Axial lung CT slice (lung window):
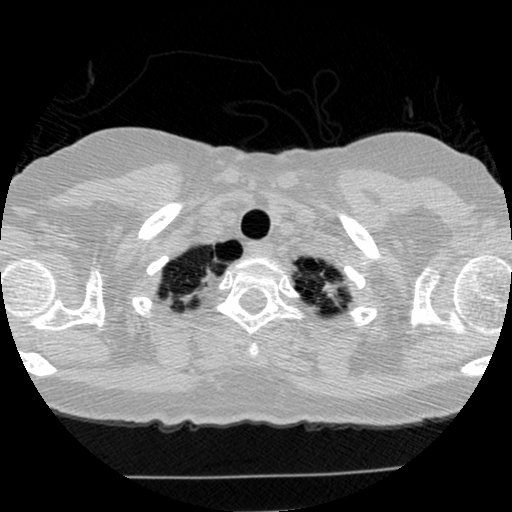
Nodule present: no